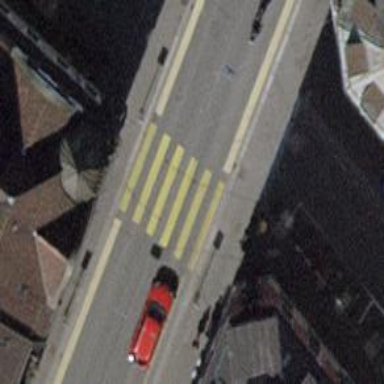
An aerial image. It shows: Tertiary road with asphalt surface and separate sidewalk. The road has trolley wires installed.